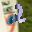
Label: 2